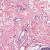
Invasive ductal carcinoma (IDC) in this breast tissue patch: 0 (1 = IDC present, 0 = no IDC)